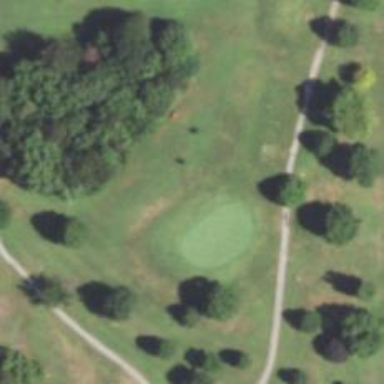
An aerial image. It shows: View of golf hole.